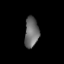
Tissue: lung
Cell type: Endothelial cells
Senescence score: 0.6189
Nuclear area (px): 414
Mean DAPI intensity: 109.099